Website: apple
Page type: billing-address
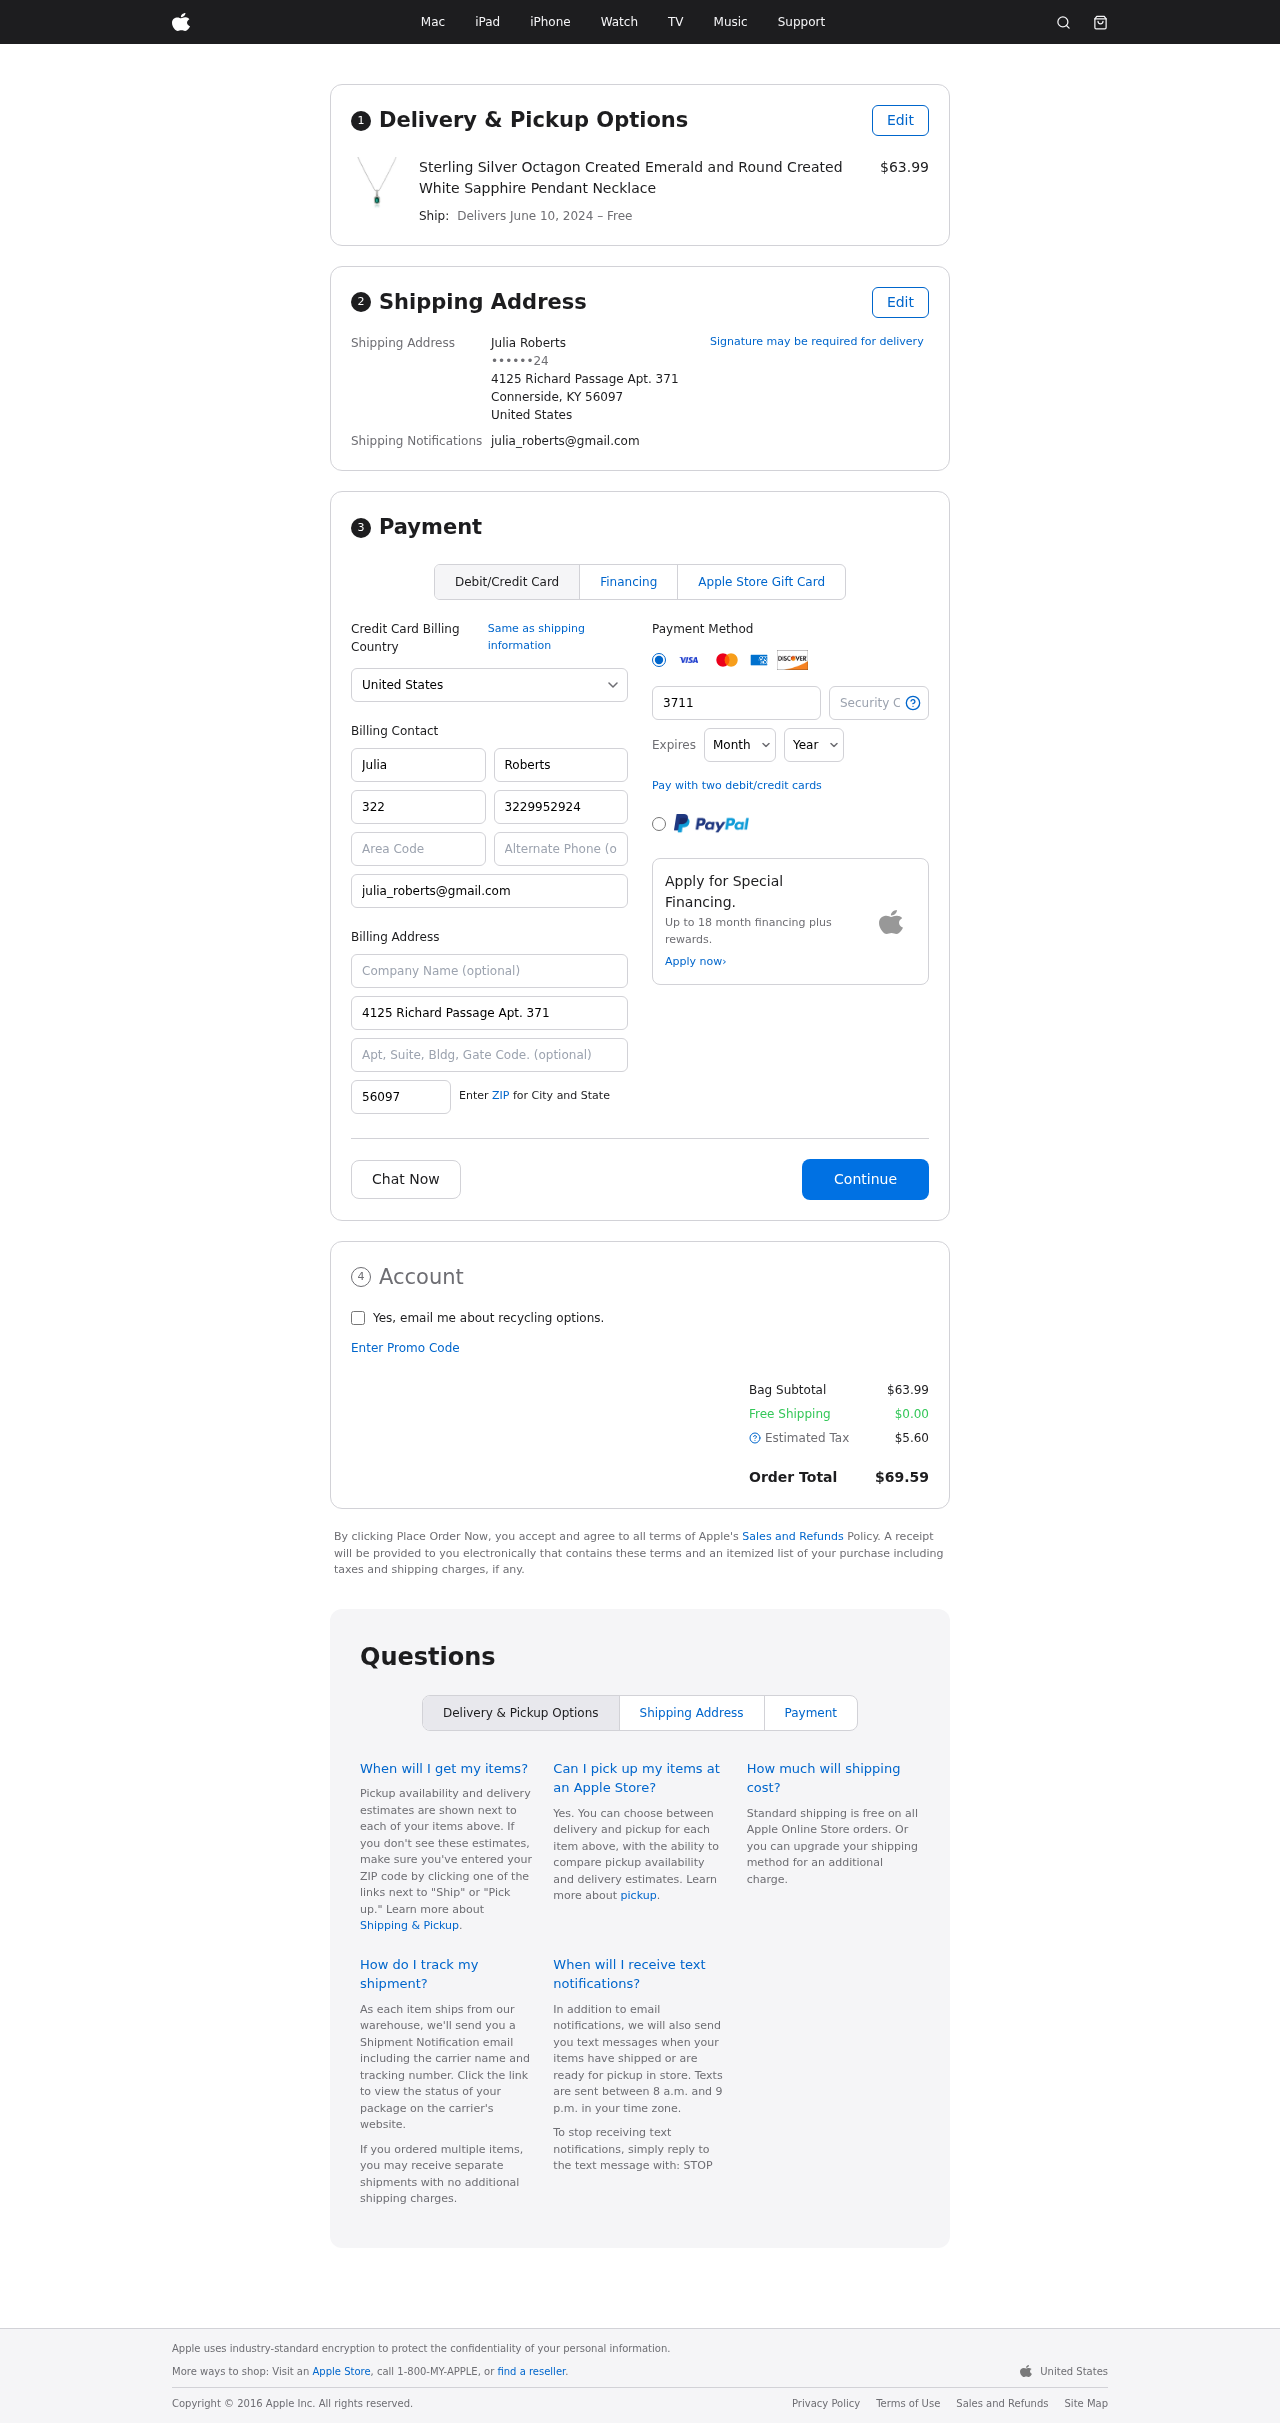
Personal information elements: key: PII_CARD_CVV
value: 7250
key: PII_CARD_EXPIRY_MONTH
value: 07
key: PII_CARD_EXPIRY_YEAR
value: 30
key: PII_CARD_NUMBER
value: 3711 5304 4481 289
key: PII_CITY_STATE_ZIP
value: Connerside, KY 56097
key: PII_COUNTRY
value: United States
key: PII_EMAIL
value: julia_roberts@gmail.com
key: PII_FULLNAME
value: Julia Roberts
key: PII_STREET
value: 4125 Richard Passage Apt. 371
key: PII_DOB_DAY
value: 24
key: PII_DOB_DAY_NUMERIC
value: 24
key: PII_BILLING_FIRSTNAME
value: Julia
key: PII_BILLING_LASTNAME
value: Roberts
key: PII_BILLING_PHONE_AREA
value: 322
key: PII_BILLING_PHONE
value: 3229952924
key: PII_BILLING_EMAIL
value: julia_roberts@gmail.com
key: PII_BILLING_STREET
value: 4125 Richard Passage Apt. 371
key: PII_BILLING_POSTCODE
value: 56097
Product elements: key: PRODUCT1_NAME
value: Sterling Silver Octagon Created Emerald and Round Created White Sapphire Pendant Necklace
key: PRODUCT1_PRICE
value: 63.99
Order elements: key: ORDER_DELIVERY_DATE
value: June 10, 2024
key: ORDER_SUBTOTAL
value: $63.99
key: ORDER_SHIPPING_COST
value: $0.00
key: ORDER_TAX
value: $5.60
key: ORDER_TOTAL
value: $69.59